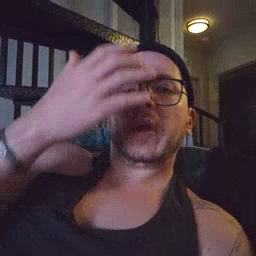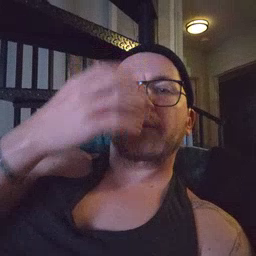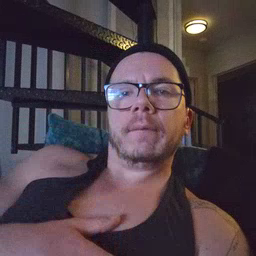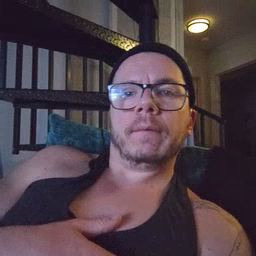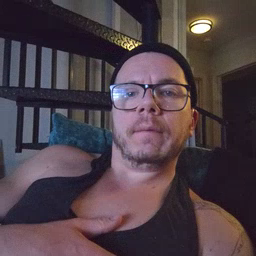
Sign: giraffe